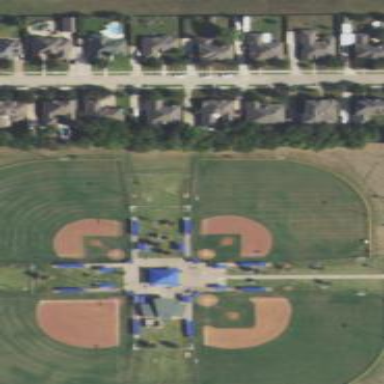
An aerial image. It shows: Baseball pitch for leisure and sports activities.